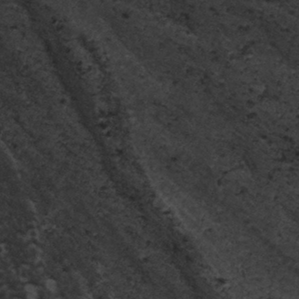
Label: frost